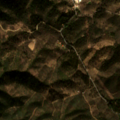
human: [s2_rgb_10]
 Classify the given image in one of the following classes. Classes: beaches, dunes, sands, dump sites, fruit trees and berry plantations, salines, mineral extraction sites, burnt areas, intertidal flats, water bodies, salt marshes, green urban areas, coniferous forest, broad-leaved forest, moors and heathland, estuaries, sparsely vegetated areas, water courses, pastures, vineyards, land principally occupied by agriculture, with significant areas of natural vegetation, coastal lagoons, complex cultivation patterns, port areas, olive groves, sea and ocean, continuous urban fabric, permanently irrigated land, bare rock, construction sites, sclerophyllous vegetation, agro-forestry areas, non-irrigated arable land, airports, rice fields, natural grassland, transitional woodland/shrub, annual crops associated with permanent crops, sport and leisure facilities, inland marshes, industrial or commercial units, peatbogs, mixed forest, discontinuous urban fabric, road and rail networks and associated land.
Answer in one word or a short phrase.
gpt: broad-leaved forest, sclerophyllous vegetation